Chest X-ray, AP view. Patient: 54 years old, sex M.
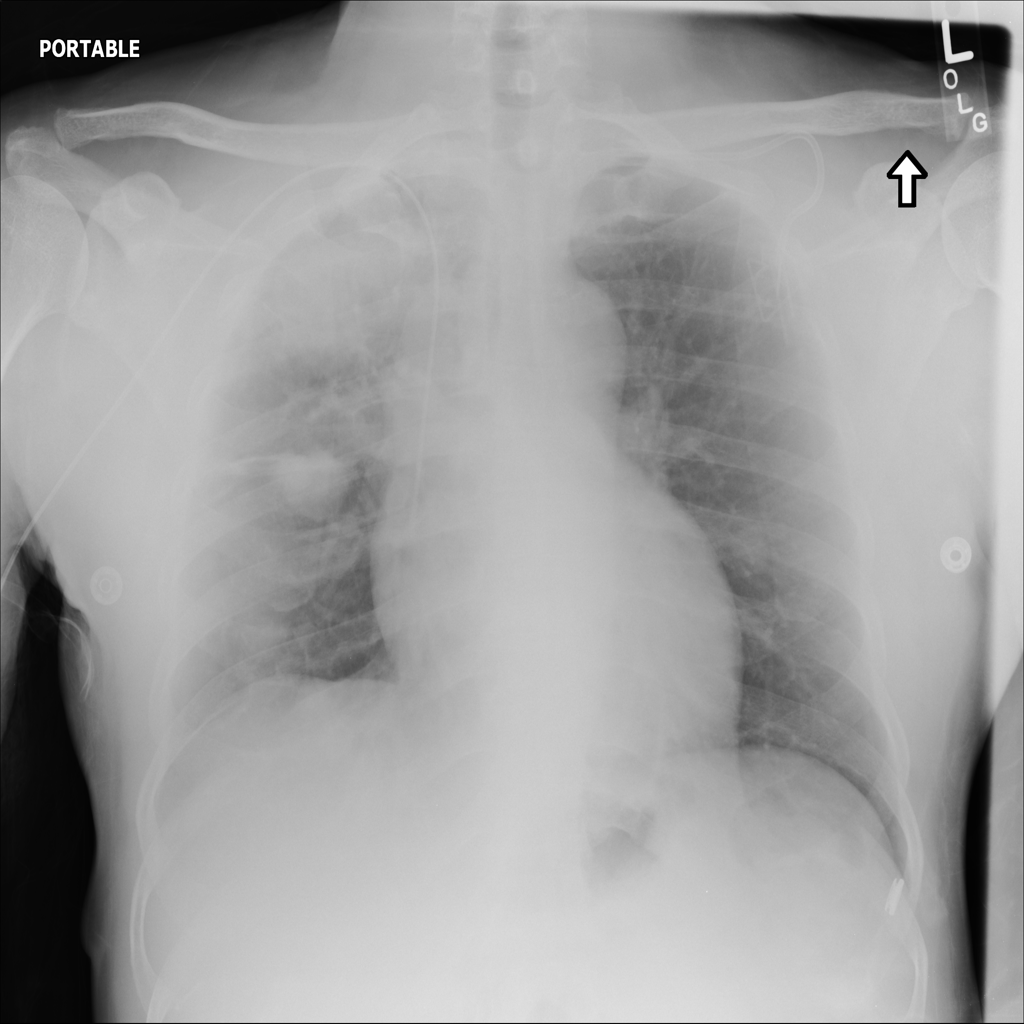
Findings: Mass